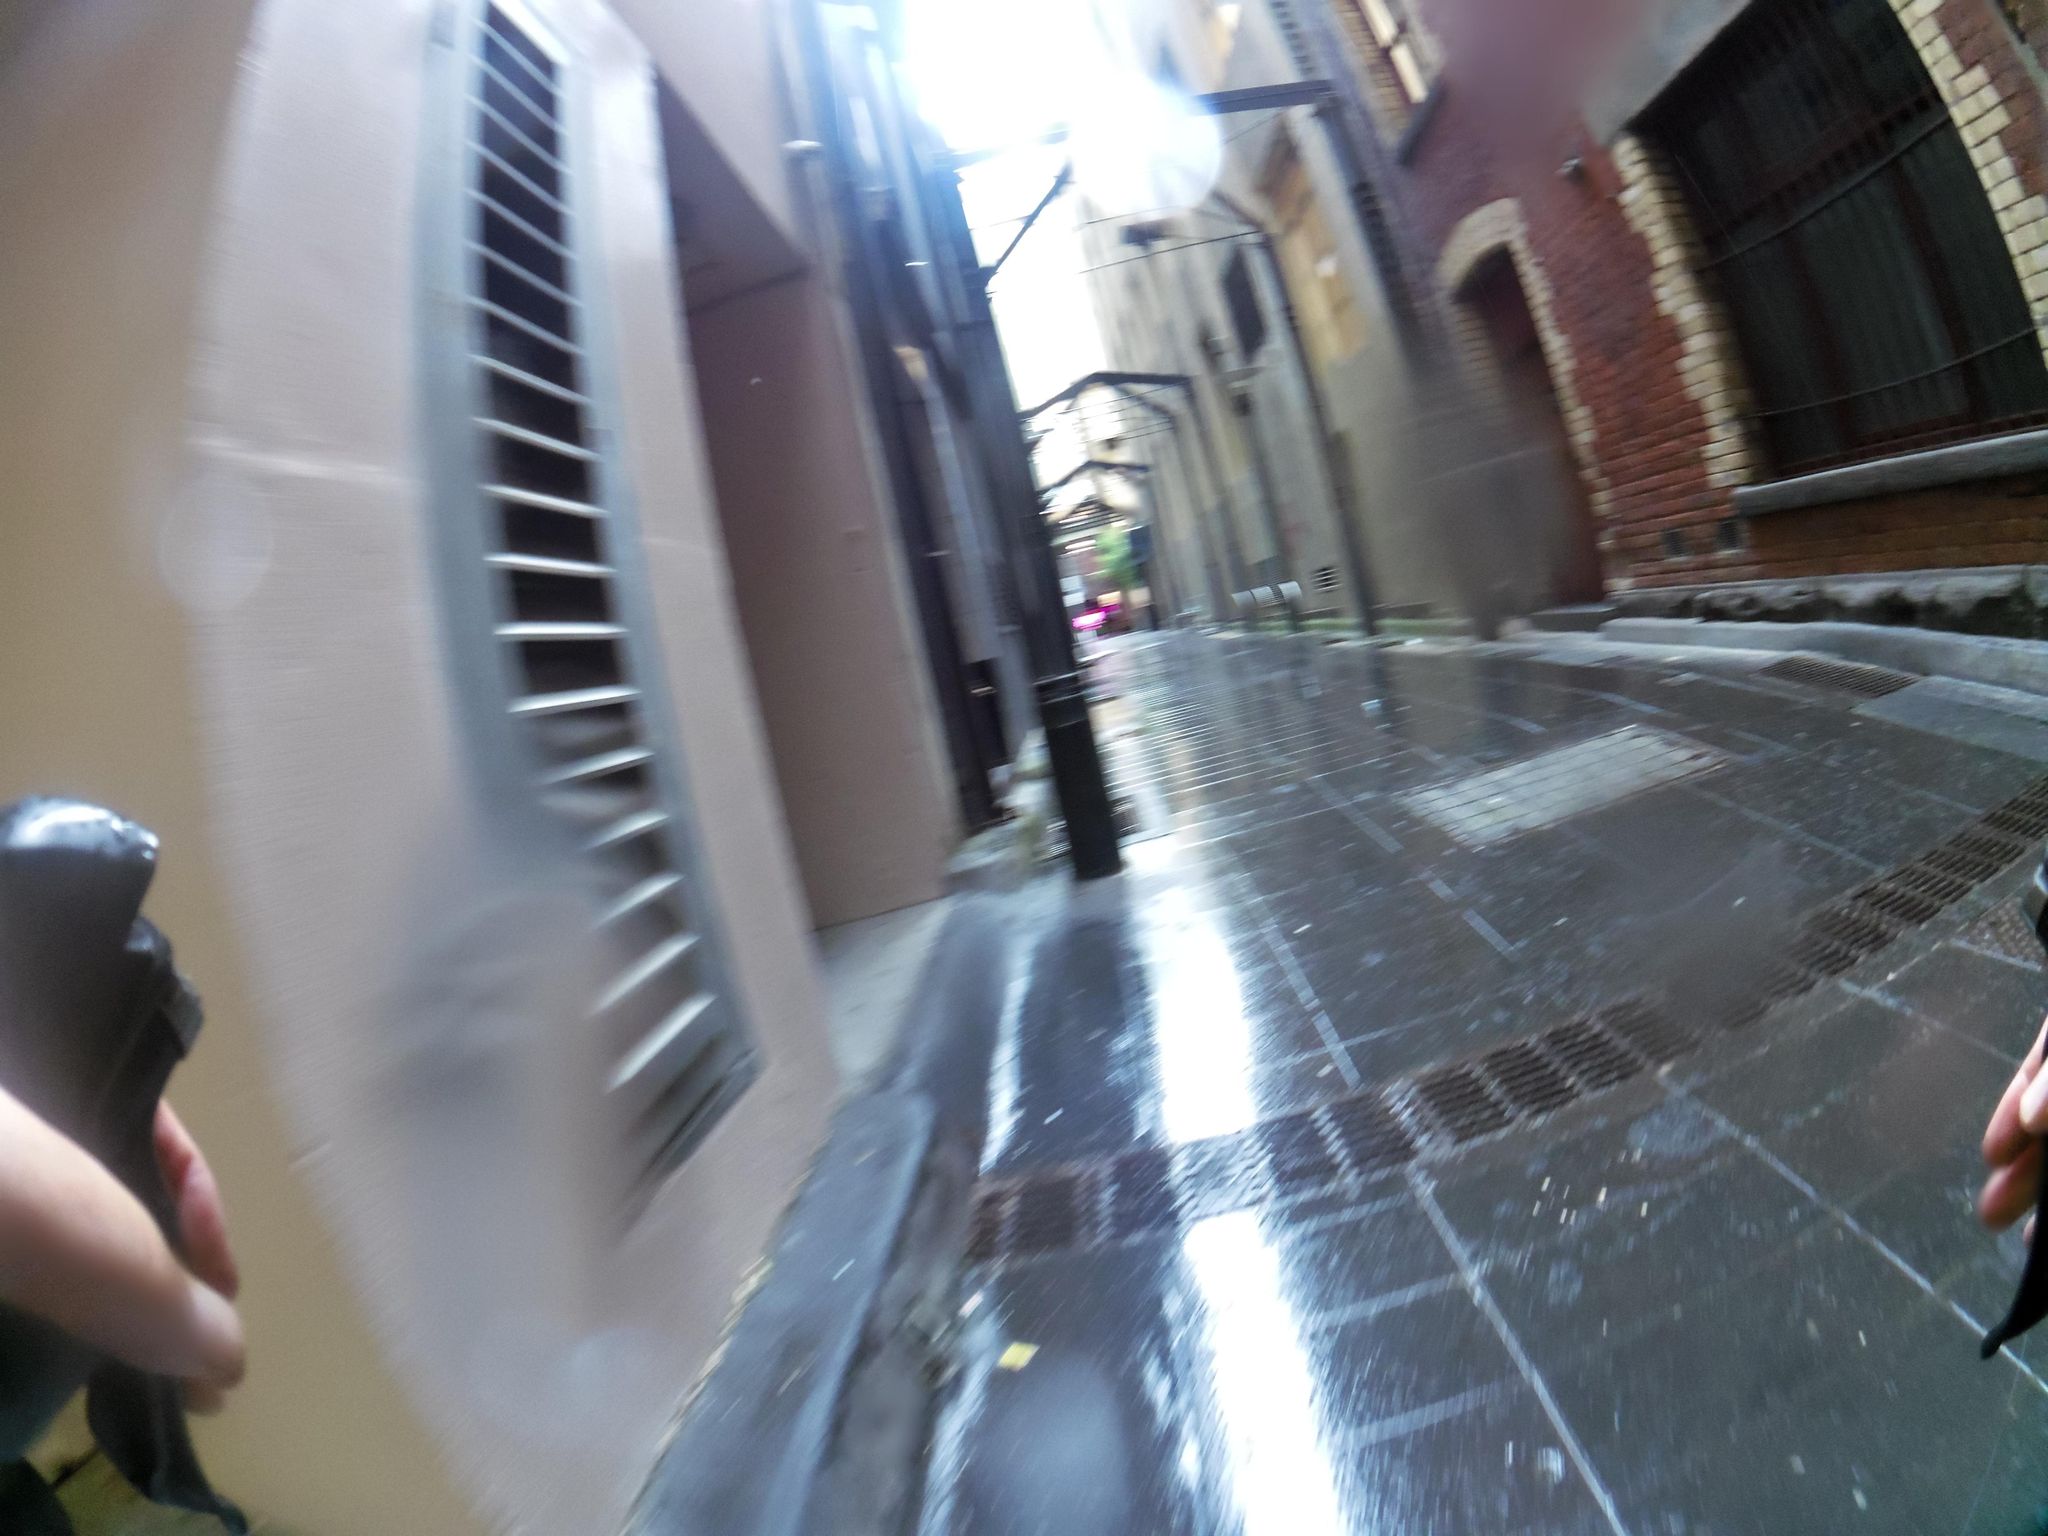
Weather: snowy
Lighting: day
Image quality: slightly poor
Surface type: walking surface
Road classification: footway, corridor, pedestrian
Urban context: urban centre
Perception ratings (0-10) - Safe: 1.89, Lively: 5.24, Beautiful: 3.67, Boring: 6.34, Depressing: 3.7, Wealthy: 1.96